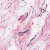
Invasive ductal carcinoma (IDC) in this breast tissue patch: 0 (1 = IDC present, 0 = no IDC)